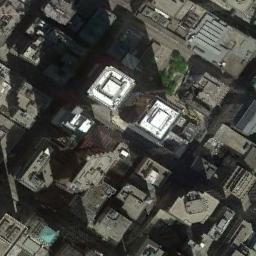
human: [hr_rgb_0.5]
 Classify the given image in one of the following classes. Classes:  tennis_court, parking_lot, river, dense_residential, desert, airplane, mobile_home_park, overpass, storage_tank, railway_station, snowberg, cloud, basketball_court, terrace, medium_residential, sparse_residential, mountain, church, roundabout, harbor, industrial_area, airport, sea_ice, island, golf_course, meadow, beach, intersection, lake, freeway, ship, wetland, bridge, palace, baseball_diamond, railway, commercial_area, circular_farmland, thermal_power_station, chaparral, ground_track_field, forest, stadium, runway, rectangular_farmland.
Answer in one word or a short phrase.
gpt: commercial_area